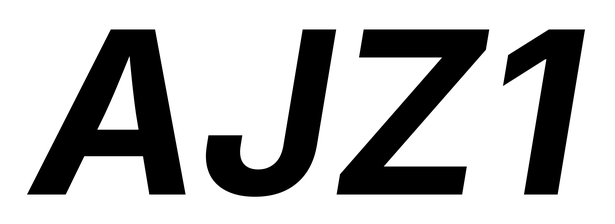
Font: Inter-Italic_Bold_Italic